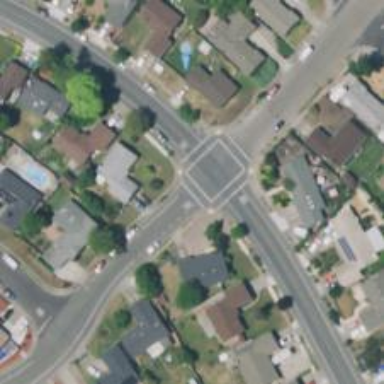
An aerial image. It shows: Marked road crossing.